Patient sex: F
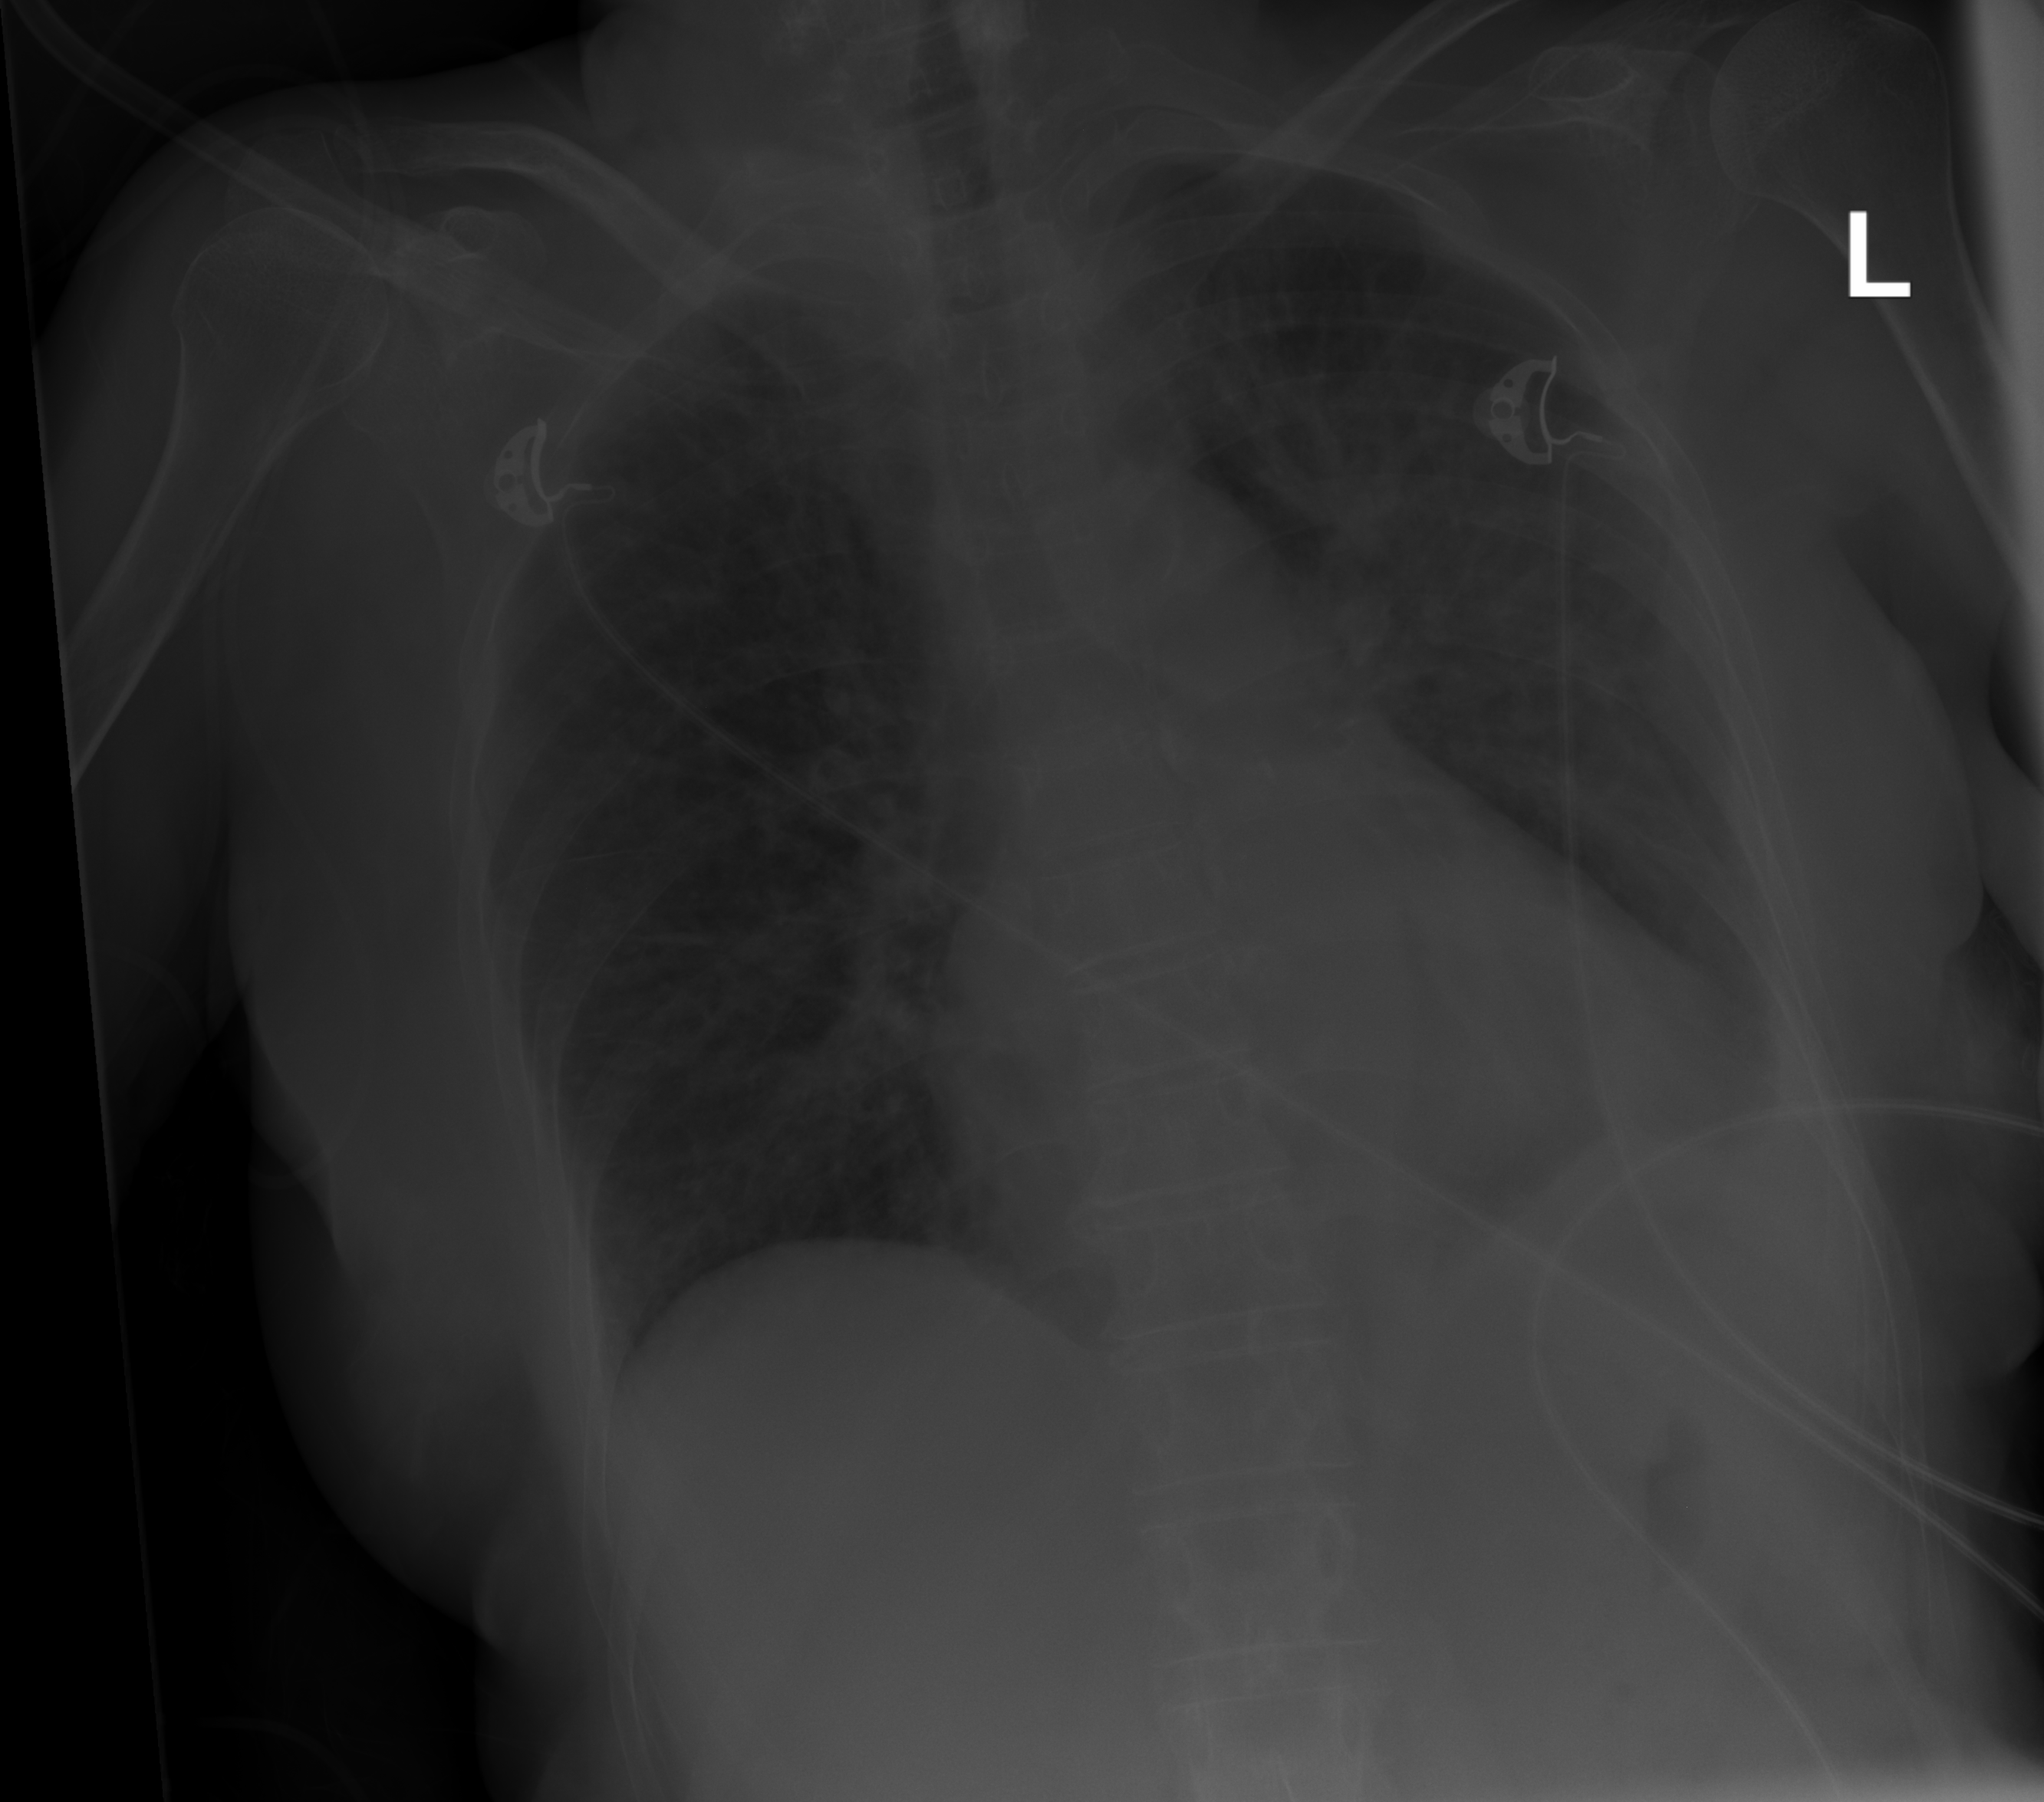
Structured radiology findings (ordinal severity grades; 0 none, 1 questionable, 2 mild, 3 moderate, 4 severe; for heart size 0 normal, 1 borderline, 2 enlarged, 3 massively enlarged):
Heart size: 1
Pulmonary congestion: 1
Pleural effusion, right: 0
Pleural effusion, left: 2
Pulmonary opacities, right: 0
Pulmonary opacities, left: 2
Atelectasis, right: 0
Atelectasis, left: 2